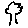
Label: tree